Question: I have view like this:

ListView is on the whole screen and the button is always visible (on FrameLayout). I want to hide the button outside the screen (below it) with animation when user is scrolling list and he's reaching the end (animation must start before he reaches the end so it could nicely move out of the screen). How to achieve that?
Thanks to I created simple method onScroll which is working very well:
'''
public void onScroll(AbsListView view, int firstVisibleItem,
int visibleItemCount, int totalItemCount) {
final int lastItem = firstVisibleItem + visibleItemCount;
if(lastItem == totalItemCount & button.getVisibility() == View.VISIBLE & hideAnimStarted == false) {
hideAnimStarted = true;
ObjectAnimator animator = ObjectAnimator.ofFloat(button, View.TRANSLATION_Y, 100);
animator.setDuration(300);
animator.start();
animator.addListener(new AnimatorListener() {
@Override
public void onAnimationStart(Animator animation) { }
@Override
public void onAnimationRepeat(Animator animation) { }
@Override
public void onAnimationEnd(Animator animation) {
button.setVisibility(View.GONE);
}
@Override
public void onAnimationCancel(Animator animation) {}
});
}
else if(lastItem < totalItemCount & button.getVisibility() == View.GONE){
button.setVisibility(View.VISIBLE);
hideAnimStarted = false;
ObjectAnimator animator = ObjectAnimator.ofFloat(button, View.TRANSLATION_Y, 0);
animator.setDuration(300);
animator.start();
}
}
'''
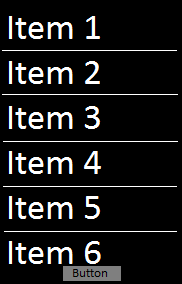
Answer: I rarely use 'ListView' over 'RecyclerView', but with 'RecyclerView' I achieve this by implementing 'OnInterceptTouchEvent'. 'ListView' also has <URL> that you can Override. Once you've done this, you can detect scroll events by listening for the distance between the finger down event, and the updated position once it has moved:
'''
private static final int TOUCH_SLOP = 200; //Set this to your preference.
int originalFingerPosition;
//...
@Override
public boolean onInterceptTouchEvent(MotionEvent e) {
switch (e.getAction()){
case MotionEvent.ACTION_DOWN:
originalFingerPosition = e.getY();
break;
case MotionEvent.ACTION_MOVE:
if (e.getY() - originalFingerPos > TOUCH_SLOP){
//This counts as a down swipe. Do something.
} else if (e.getY() + TOUCH_SLOP < originalFingerPosition ){
//This is an upswipe. Do something else.
}
}
return false;
}
'''
Be sure to return false once you're done so you don't consume the event and prevent other views from behaving as they should with a scroll.
After that, it's just a case of launching a suitable animation, like a 'TranslateAnimation', to scroll the button off screen.
If you only want the animation to occur when you reach the last item of your list, then I would instead take a look at <URL> answer and include the code to animate the 'Button' off screen there:
<URL>
'''
listView.setOnScrollListener(OnScrollListener);
//...
@Override
public void onScroll(AbsListView lw, final int firstVisibleItem,
final int visibleItemCount, final int totalItemCount) {
switch(lw.getId()) {
case android.R.id.list:
final int lastItem = firstVisibleItem + visibleItemCount;
if((lastItem == totalItemCount) && (button.getVisibility() == View.VISIBLE)) {
Animation translate = new TranslateAnimation(
originalXPosition, originalXPosition, originalYPosition, listView.getHeight());
translate.setDuration(250);
translate.setInterpolator(new LinearInterpolator());
button.startAnimation(translate);
button.setEnabled(false);
button.setVisibility(View.GONE);
} else {
//The Opposite...
}
}
}
'''